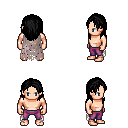
a pixel art fantasy rpg character, male body template, human, light skin, gray tattered cape, magenta pants, black long hairstyle, four views (front, back, left, right), 2x2 character sprite sheet, small pixel art, hard edges, no anti-aliasing